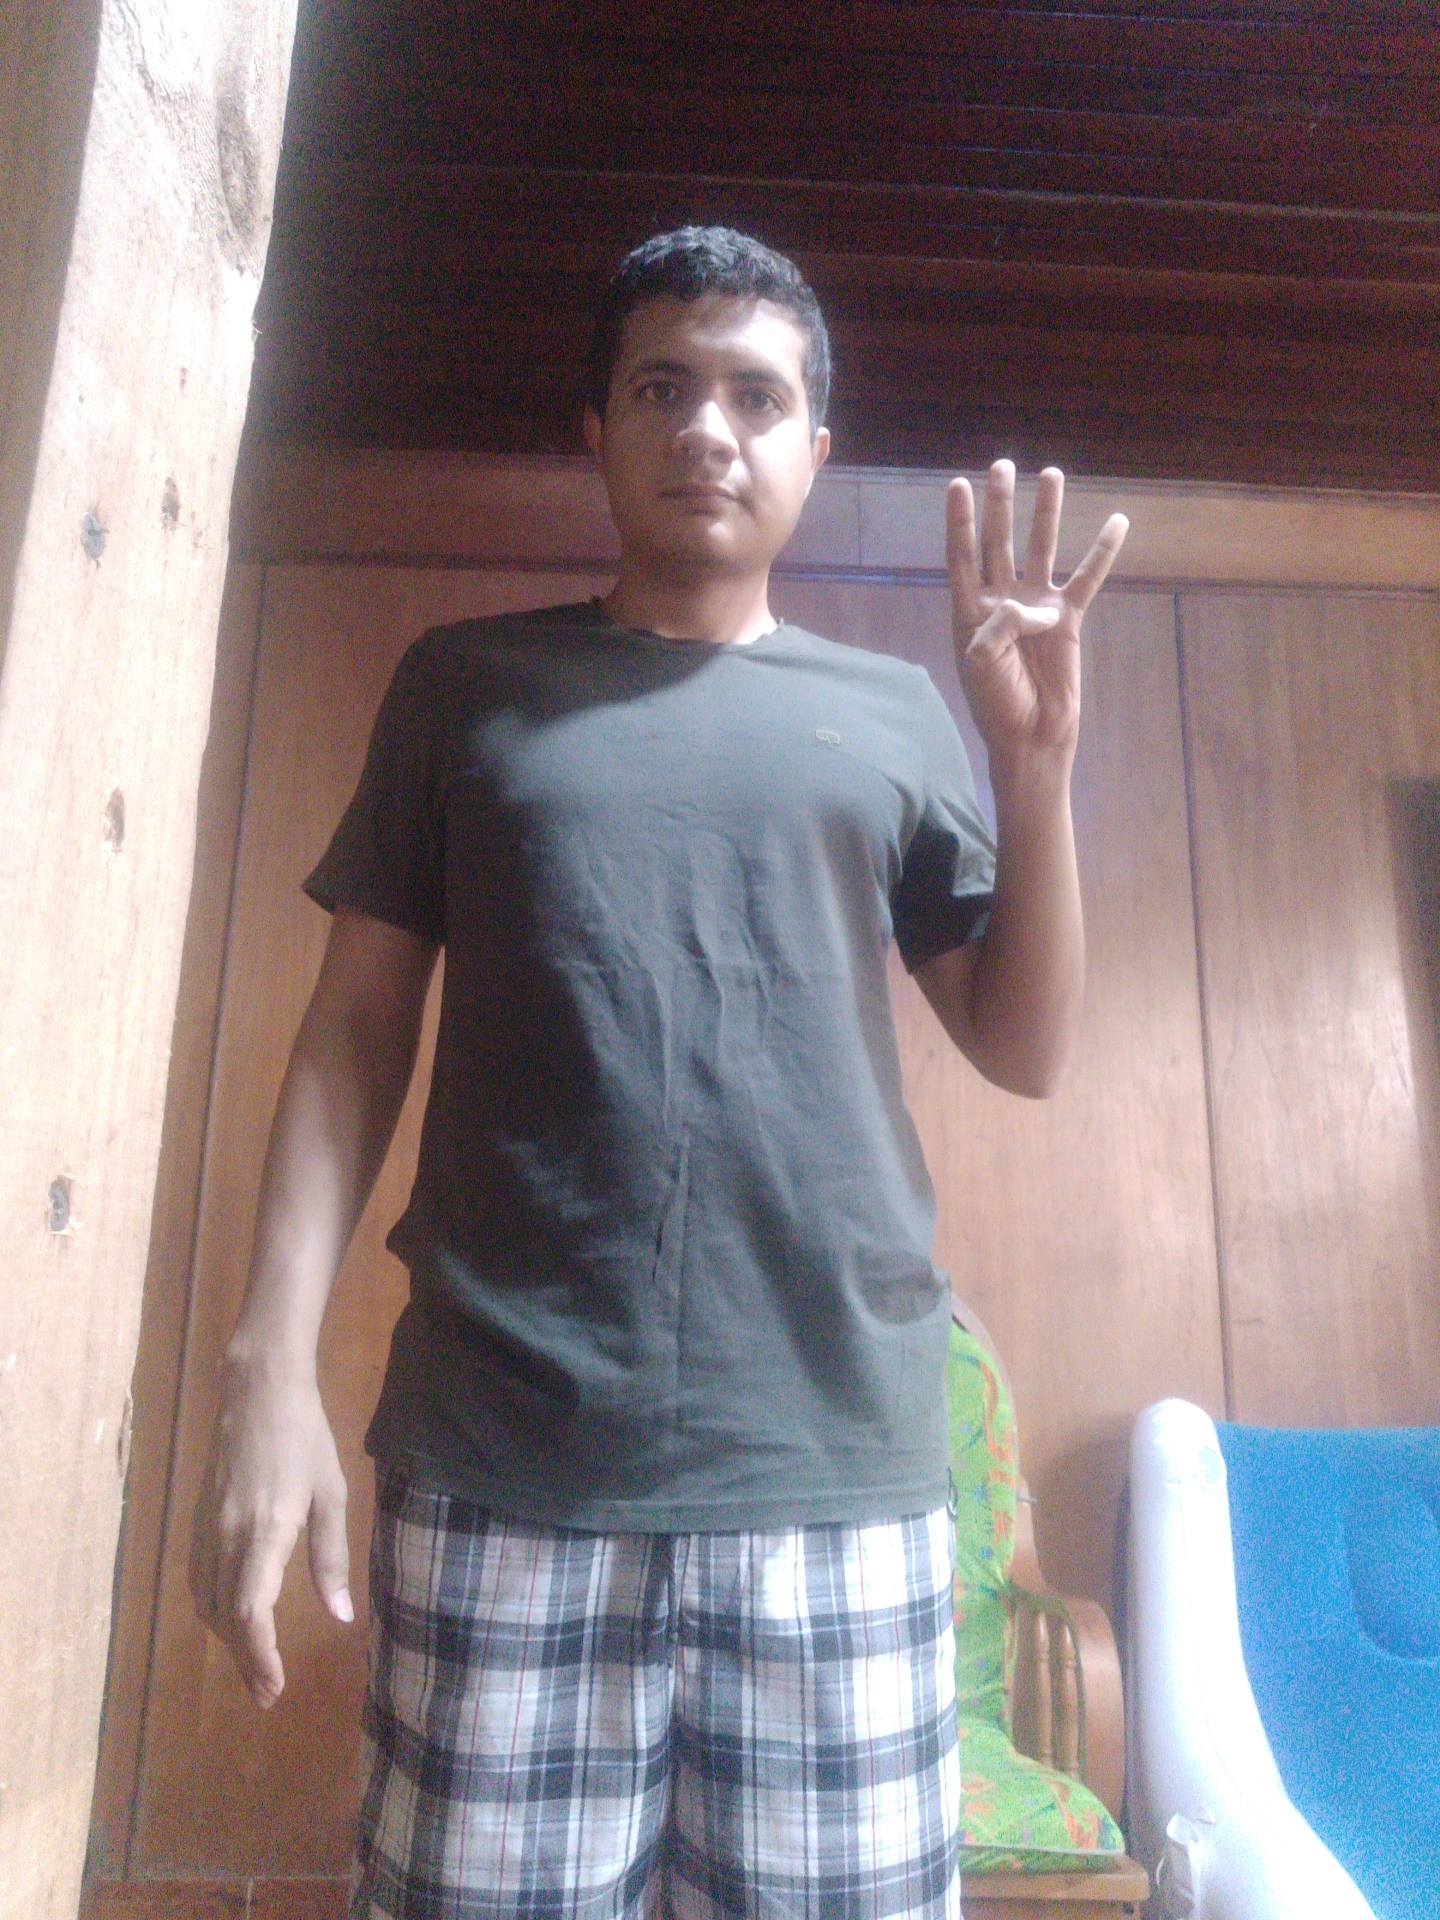
Label: noise